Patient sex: M
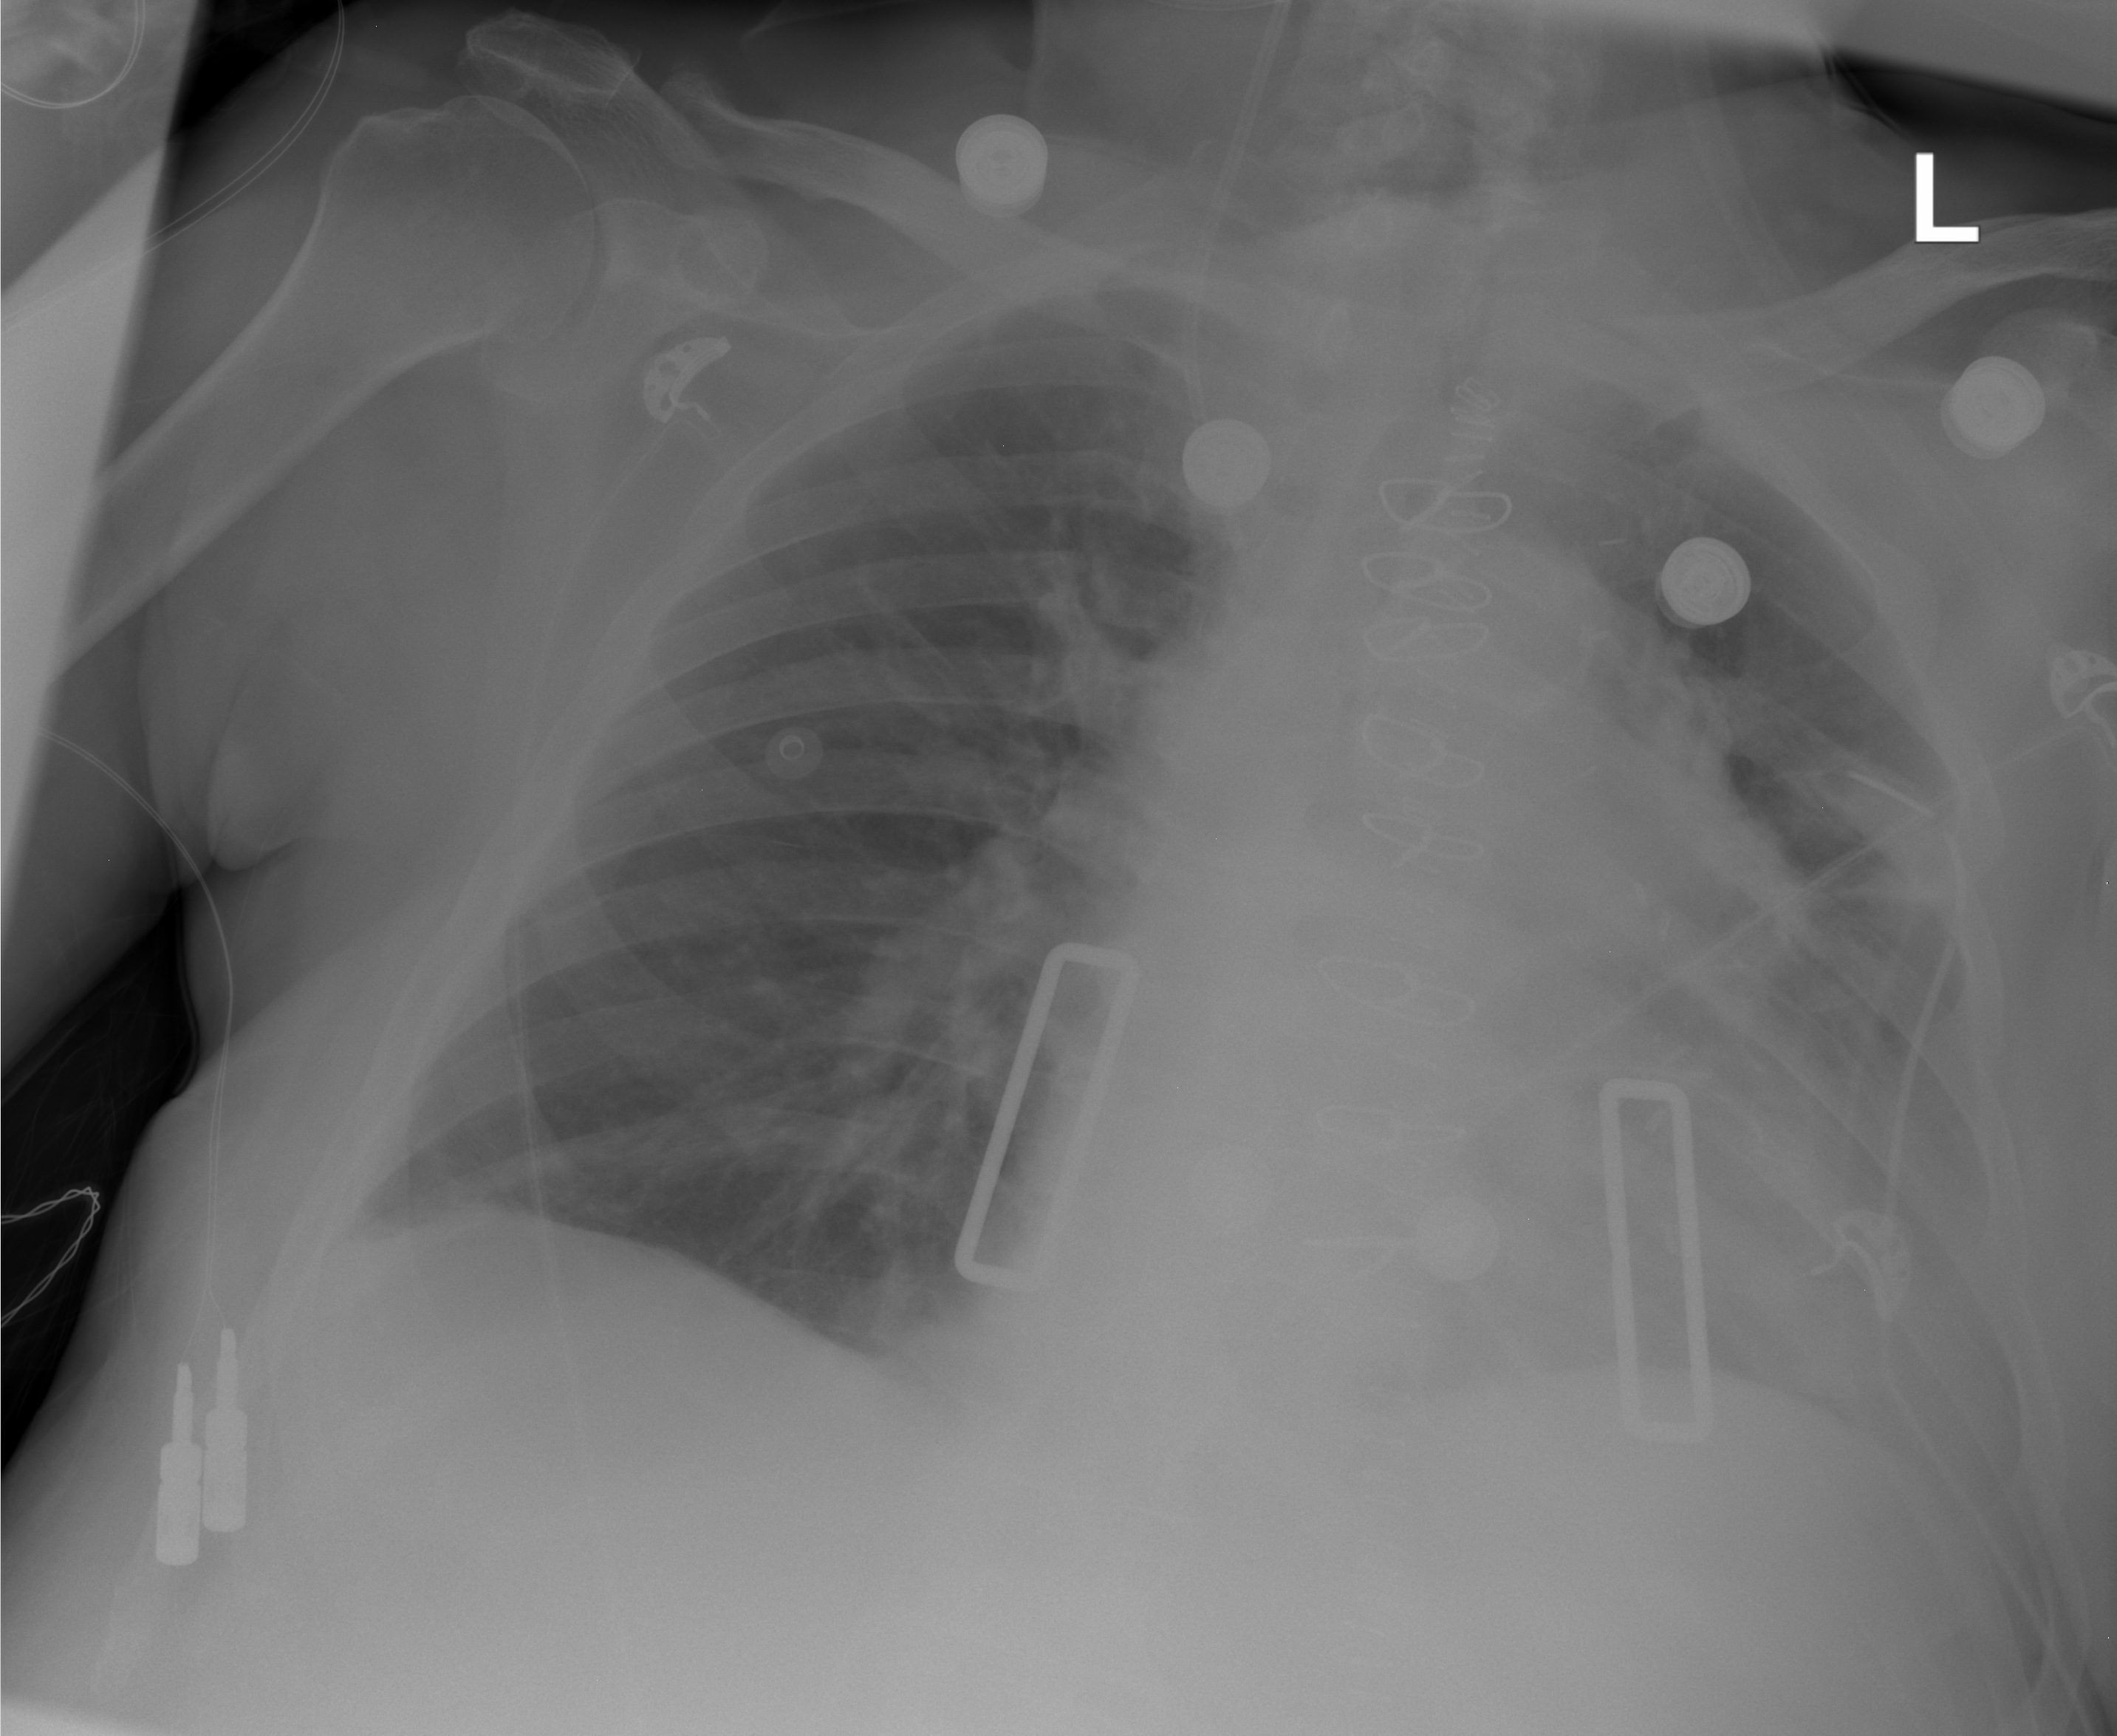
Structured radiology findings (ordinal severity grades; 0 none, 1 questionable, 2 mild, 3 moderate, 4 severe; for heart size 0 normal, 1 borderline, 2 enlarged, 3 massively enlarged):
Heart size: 2
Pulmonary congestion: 0
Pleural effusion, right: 2
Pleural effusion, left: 2
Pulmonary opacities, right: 0
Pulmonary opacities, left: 0
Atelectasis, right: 2
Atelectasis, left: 2